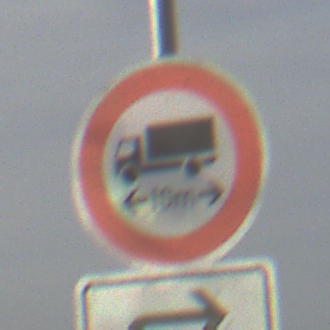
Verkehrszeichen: TatsaechlicheLaenge
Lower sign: RichtungsangabeDurchPfeile5
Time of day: MorningAfternoon
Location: Outdoor (Suburban)
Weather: PartlyCloudy
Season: NotSpecified
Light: Natural